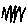
Label: zigzag